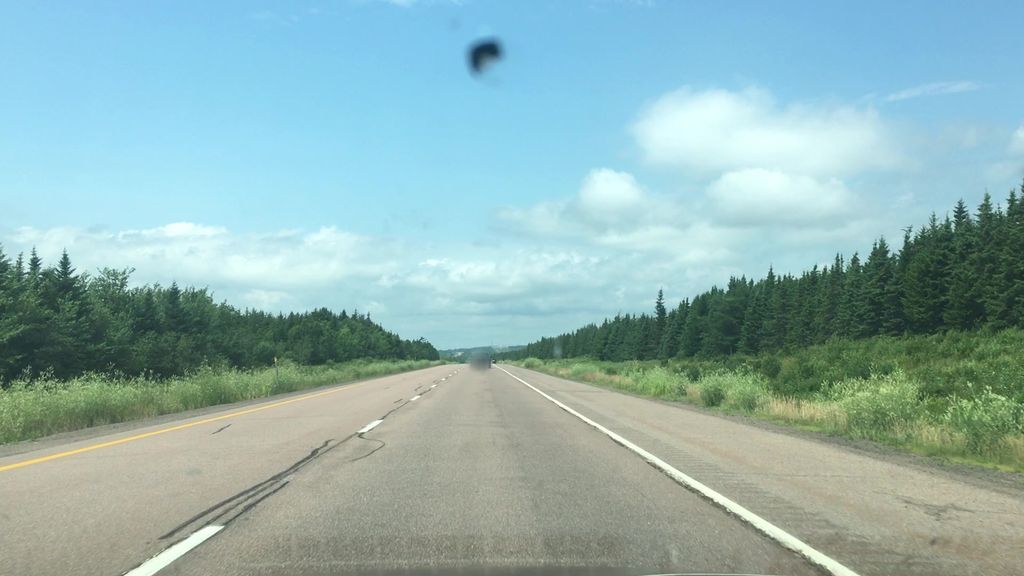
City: charlottetown